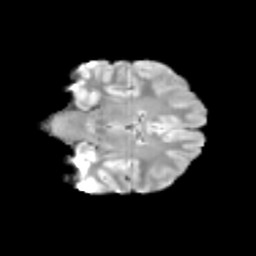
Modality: T2w
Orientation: coronal
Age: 14
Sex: female
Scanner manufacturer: siemens
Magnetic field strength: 3 T
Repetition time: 3.8 s
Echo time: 0.07 s